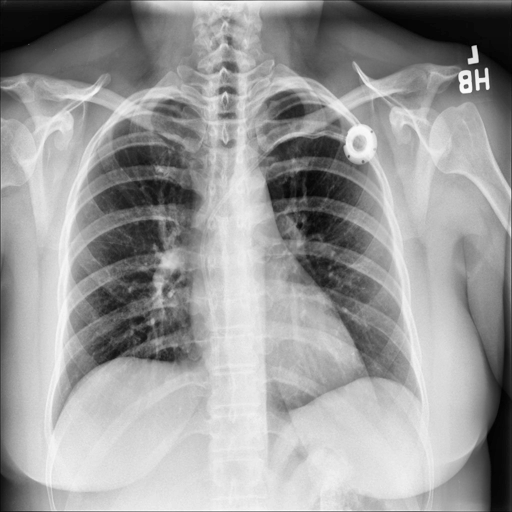
Finding: NORMAL